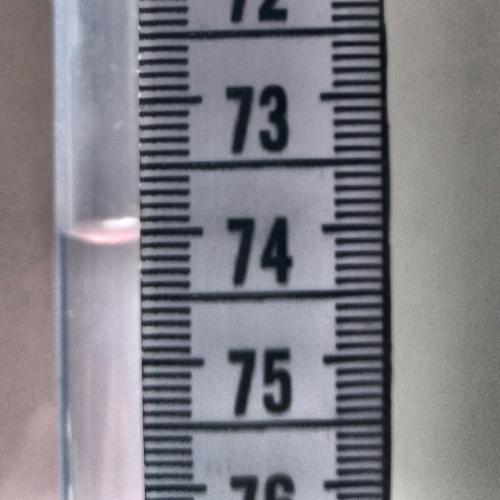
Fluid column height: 74.0 cm